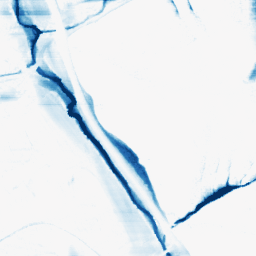
Category: morphological
Decomposition family: morphological_rect
Decomposition parameters: operation: closing
width: 50
height: 5
Upsampling method: lanczos
Upsampling parameters: scale: 2
Upsampling scale: 2